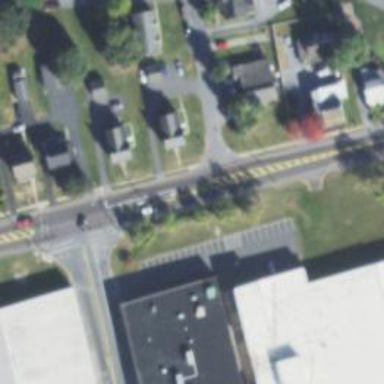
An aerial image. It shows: Asphalt road with primary designation. There is sidewalk on the left side.